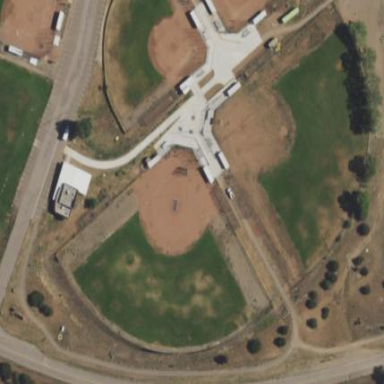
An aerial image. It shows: Baseball pitch for leisure and sports activities.